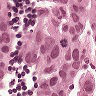
Metastatic tissue present: yes